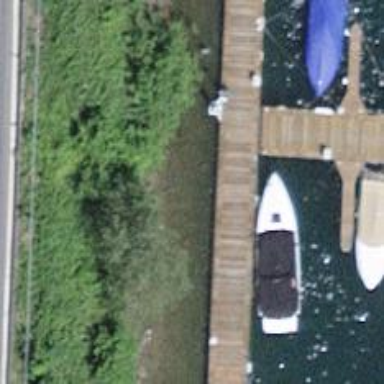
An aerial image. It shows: Man-made pier.